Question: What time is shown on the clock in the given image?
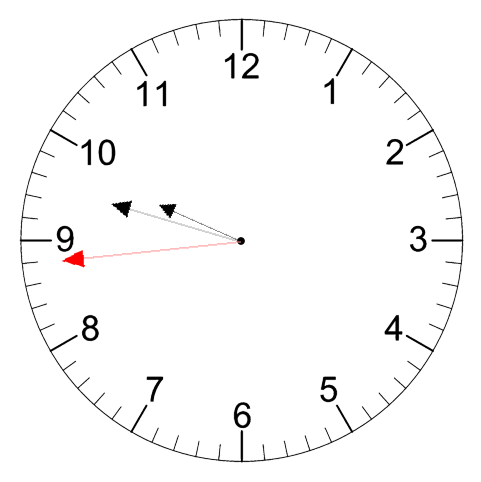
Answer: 09:47:44